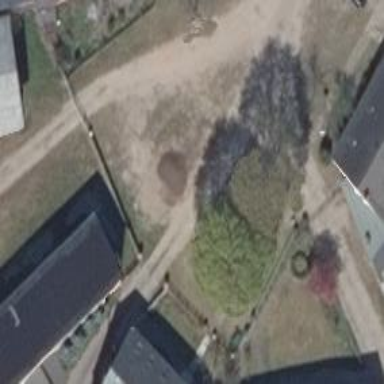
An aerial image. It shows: Driveway leading to service road.